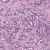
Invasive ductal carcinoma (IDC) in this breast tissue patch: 1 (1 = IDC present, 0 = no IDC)